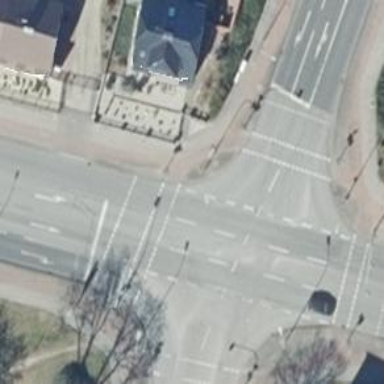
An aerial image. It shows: Road with traffic signals at crossing.